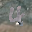
Label: 4